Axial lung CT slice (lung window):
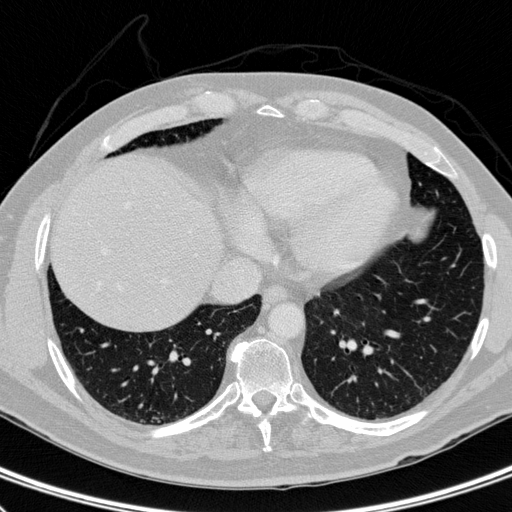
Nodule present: no